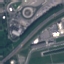
Label: Highway